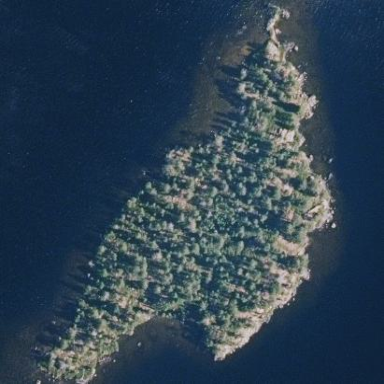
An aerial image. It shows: Islet.